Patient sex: M
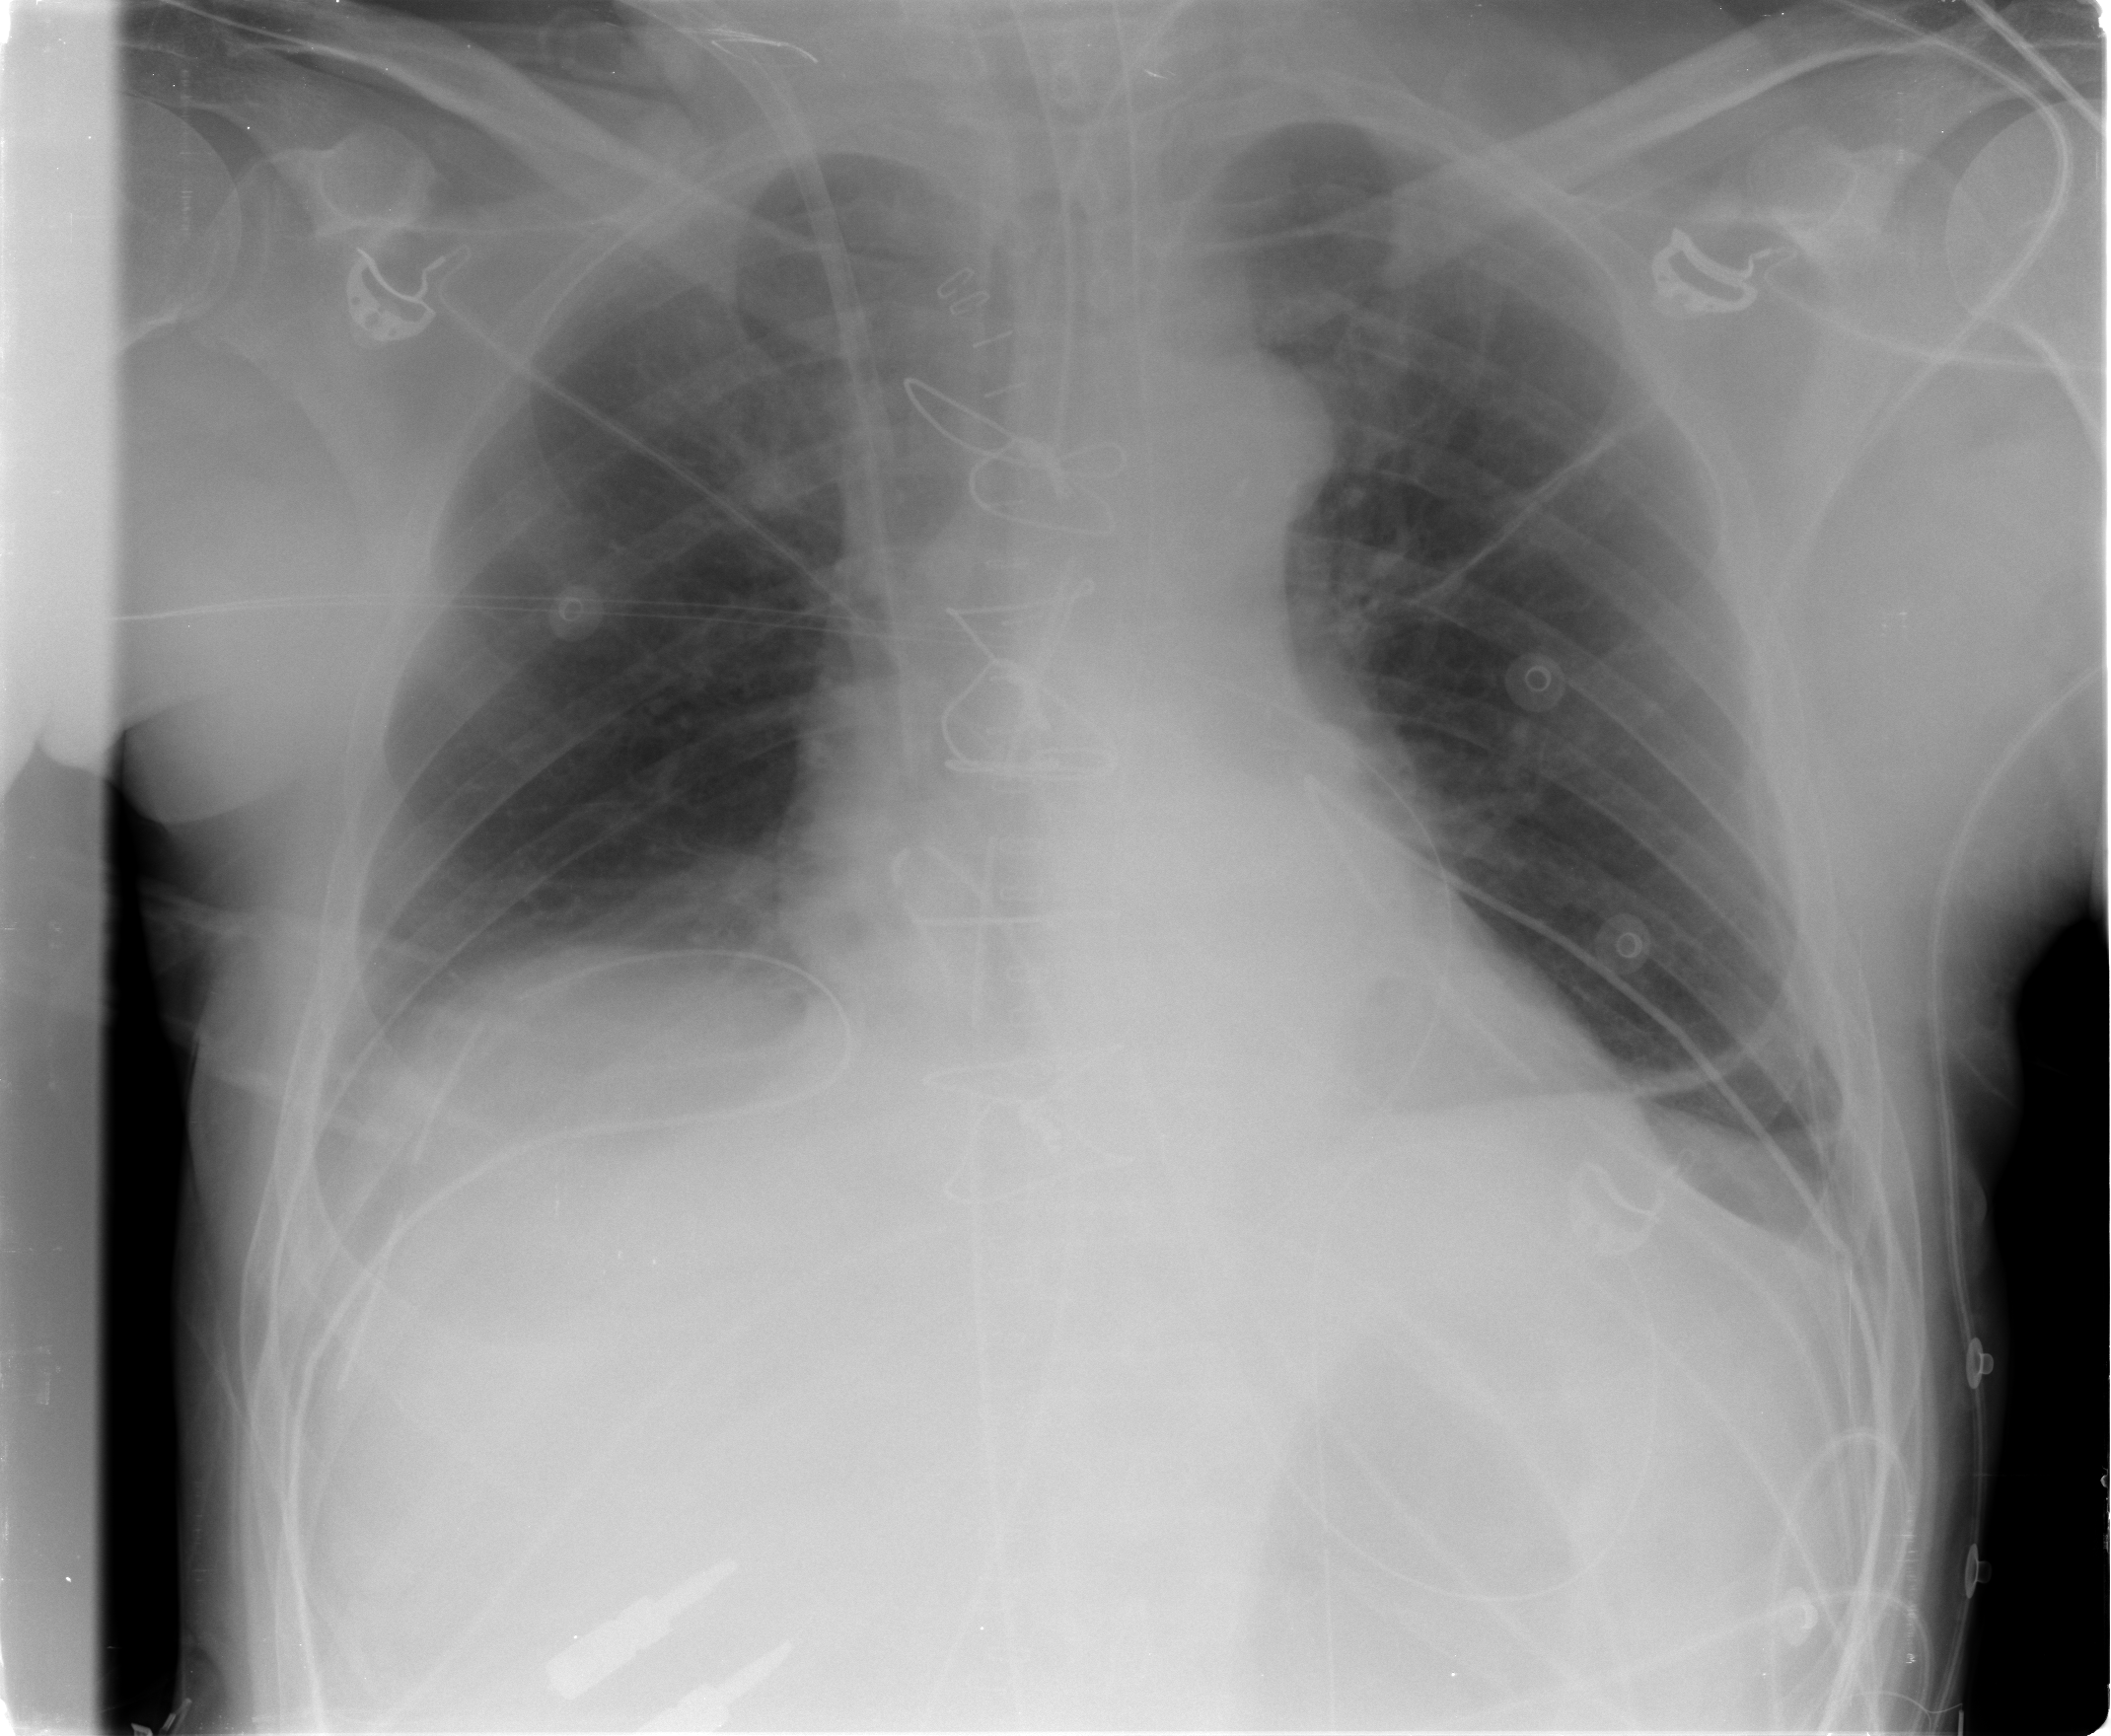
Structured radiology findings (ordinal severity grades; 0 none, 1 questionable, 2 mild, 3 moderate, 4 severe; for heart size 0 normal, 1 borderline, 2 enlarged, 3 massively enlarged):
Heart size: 0
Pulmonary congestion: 1
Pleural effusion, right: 1
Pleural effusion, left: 0
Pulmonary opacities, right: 0
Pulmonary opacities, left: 0
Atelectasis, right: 2
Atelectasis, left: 2